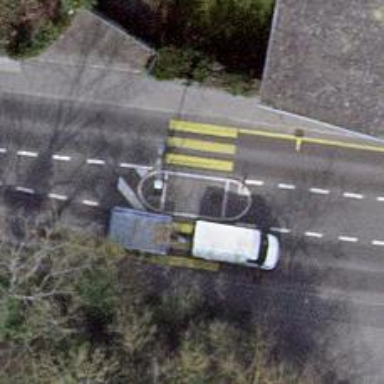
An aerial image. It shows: Uncontrolled crossing with pedestrian island.